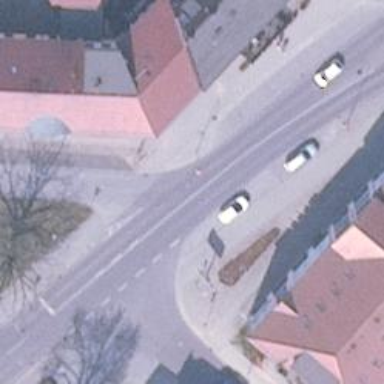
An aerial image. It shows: Secondary road with asphalt surface and sidewalks on both sides. There is cycle track on the left side of the road.